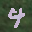
Label: 4